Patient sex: M
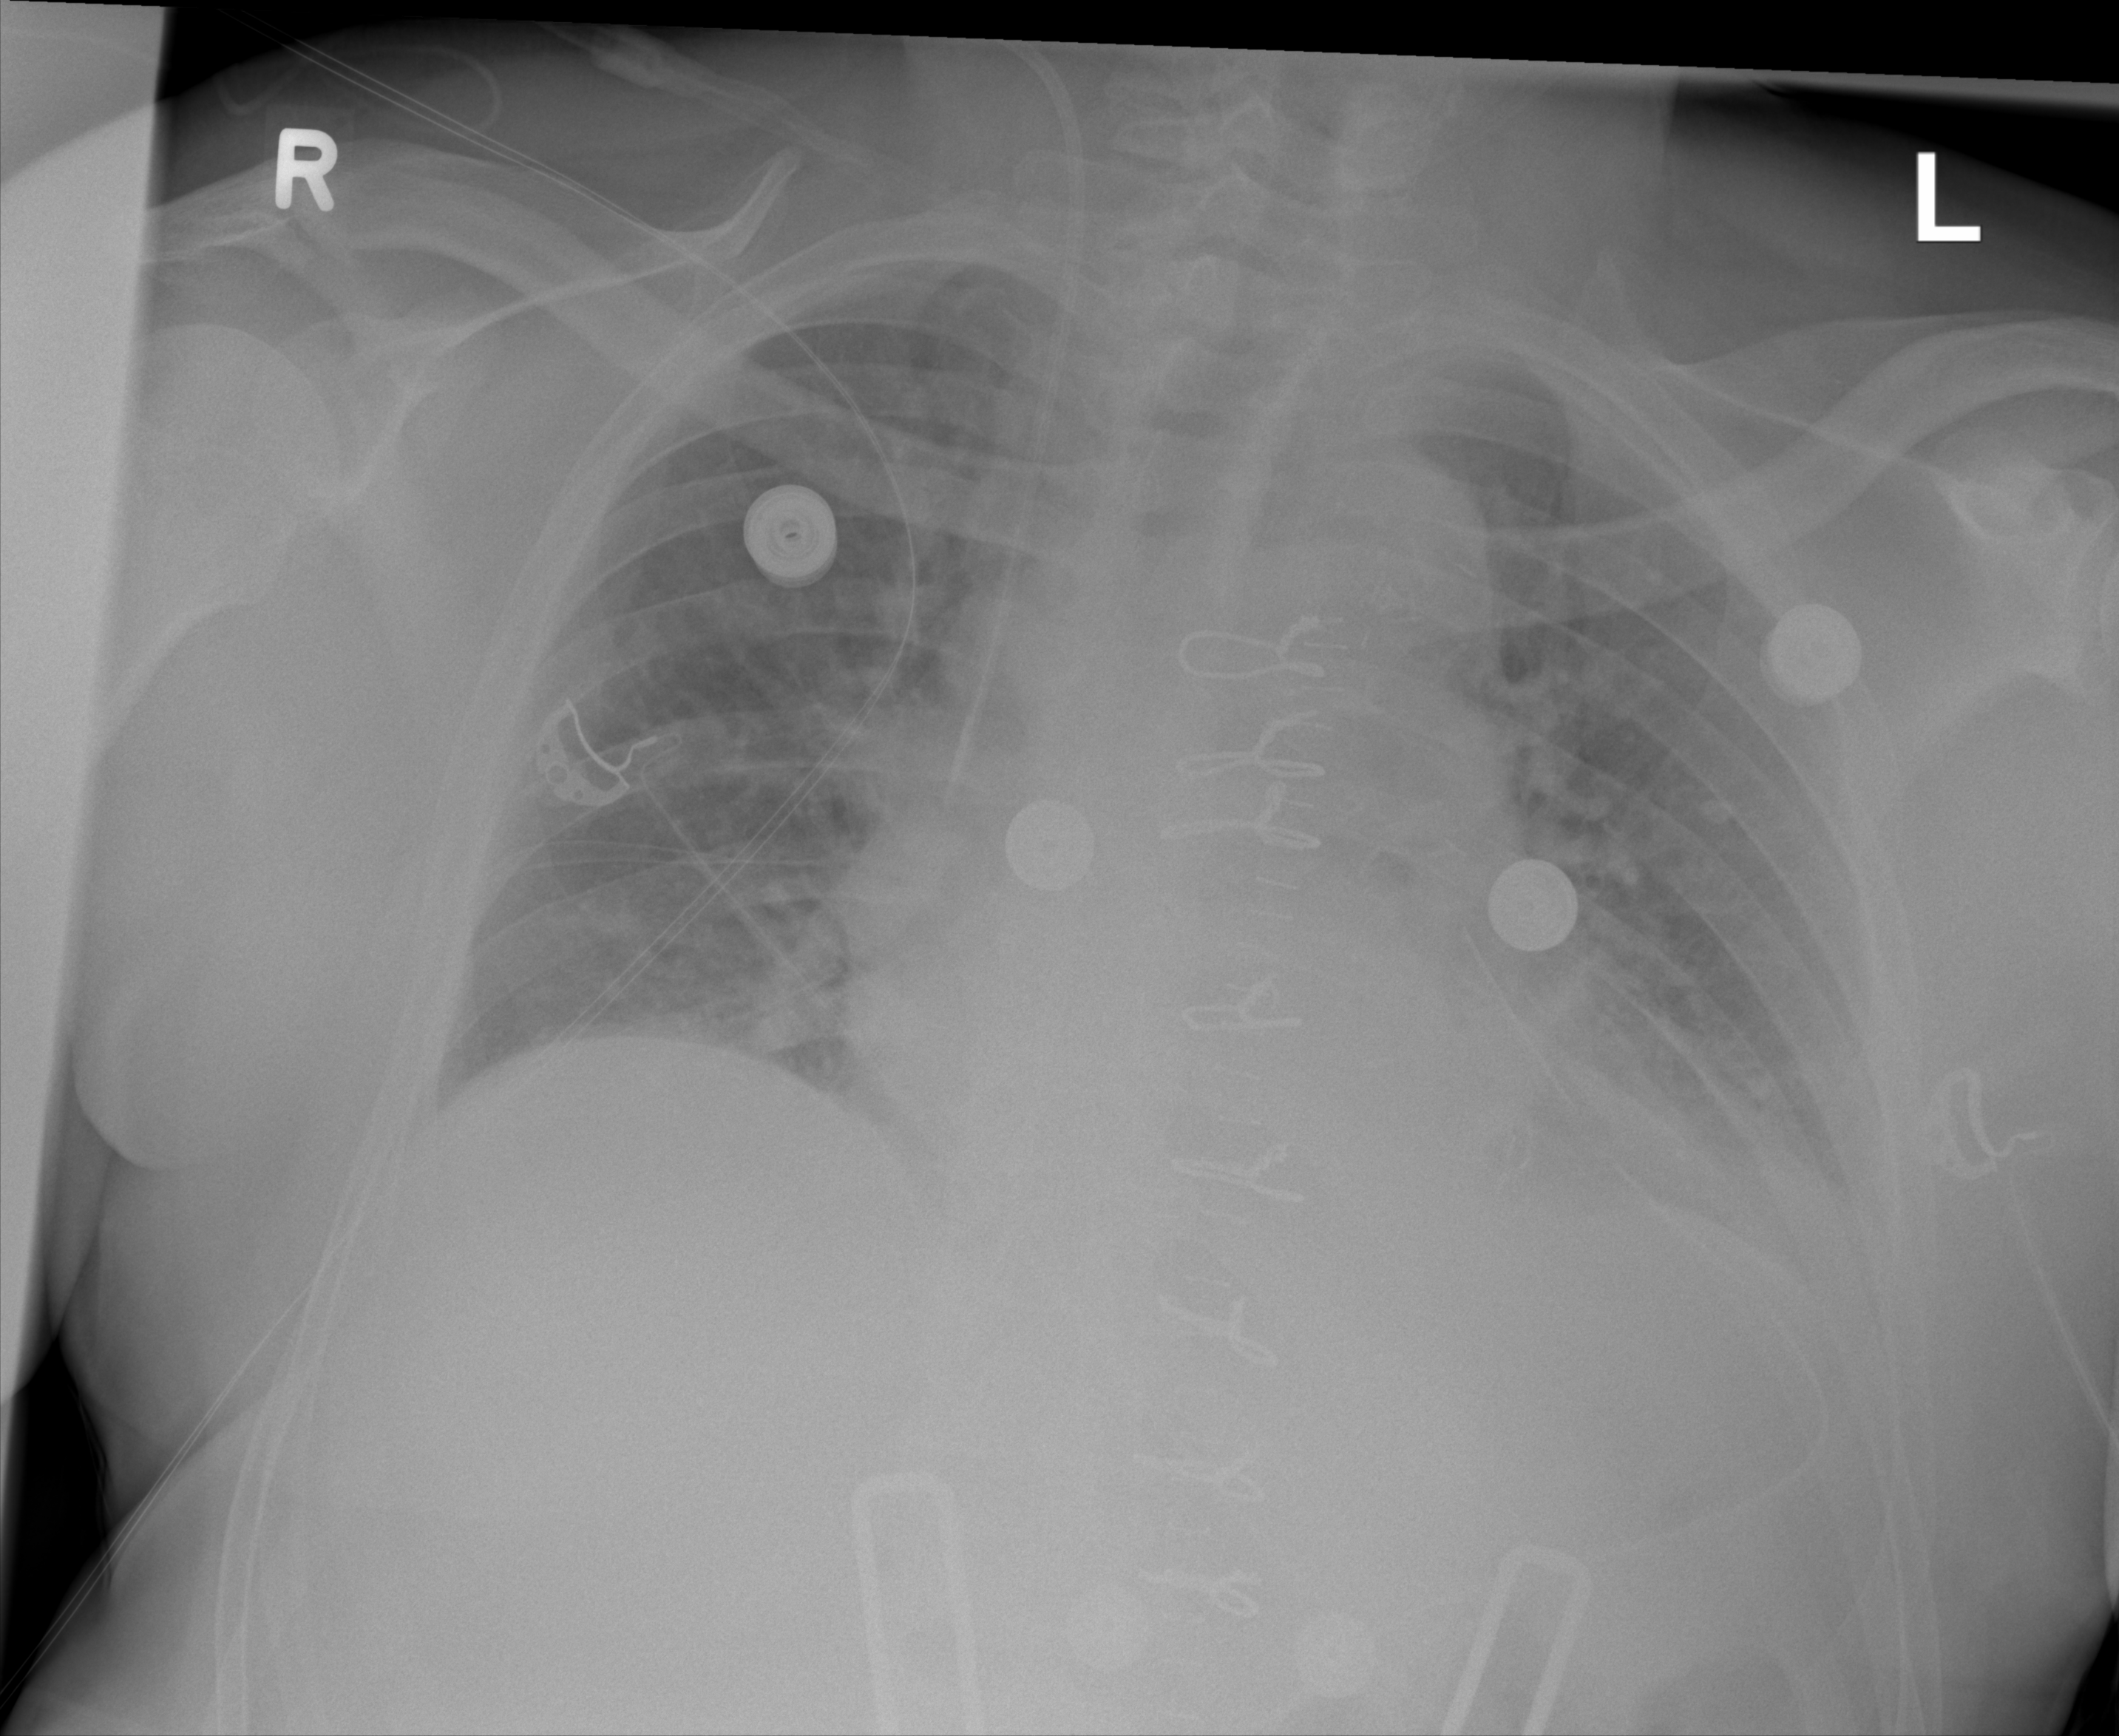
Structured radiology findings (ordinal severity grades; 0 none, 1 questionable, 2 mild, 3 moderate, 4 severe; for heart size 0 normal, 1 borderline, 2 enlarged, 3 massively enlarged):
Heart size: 1
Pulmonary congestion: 2
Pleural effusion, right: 1
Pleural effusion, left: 2
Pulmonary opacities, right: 0
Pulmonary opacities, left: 0
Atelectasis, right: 0
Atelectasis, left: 2